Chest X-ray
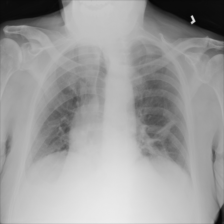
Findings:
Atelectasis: negative
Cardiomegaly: negative
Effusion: negative
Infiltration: negative
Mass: negative
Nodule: negative
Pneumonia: positive
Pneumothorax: negative
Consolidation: negative
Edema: negative
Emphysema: negative
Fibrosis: negative
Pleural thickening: negative
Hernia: negative